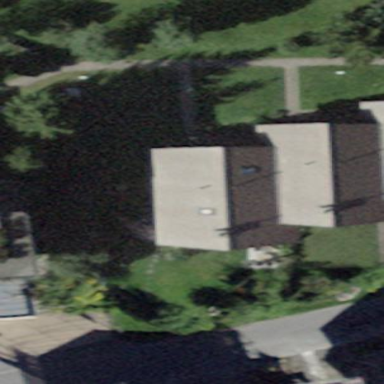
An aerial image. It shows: Building with tile roof.